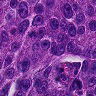
Metastatic tissue present: yes